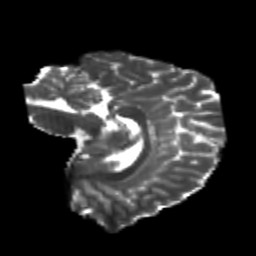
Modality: T2w
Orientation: sagittal
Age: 21
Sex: female
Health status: healthy
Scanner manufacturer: philips
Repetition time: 7.7 s
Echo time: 0.09123 s